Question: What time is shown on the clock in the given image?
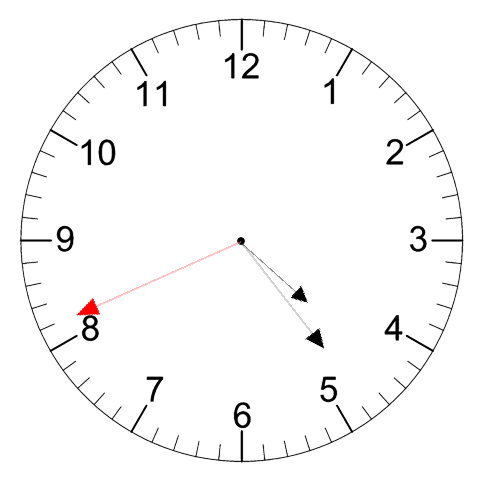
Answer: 04:23:41